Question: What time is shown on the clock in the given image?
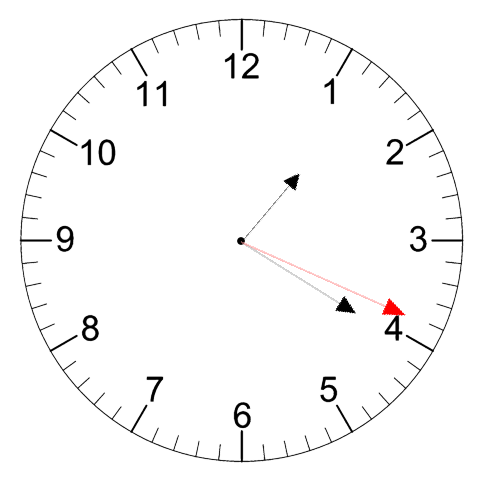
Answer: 01:20:19